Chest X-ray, PA view. Patient: 24 years old, sex M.
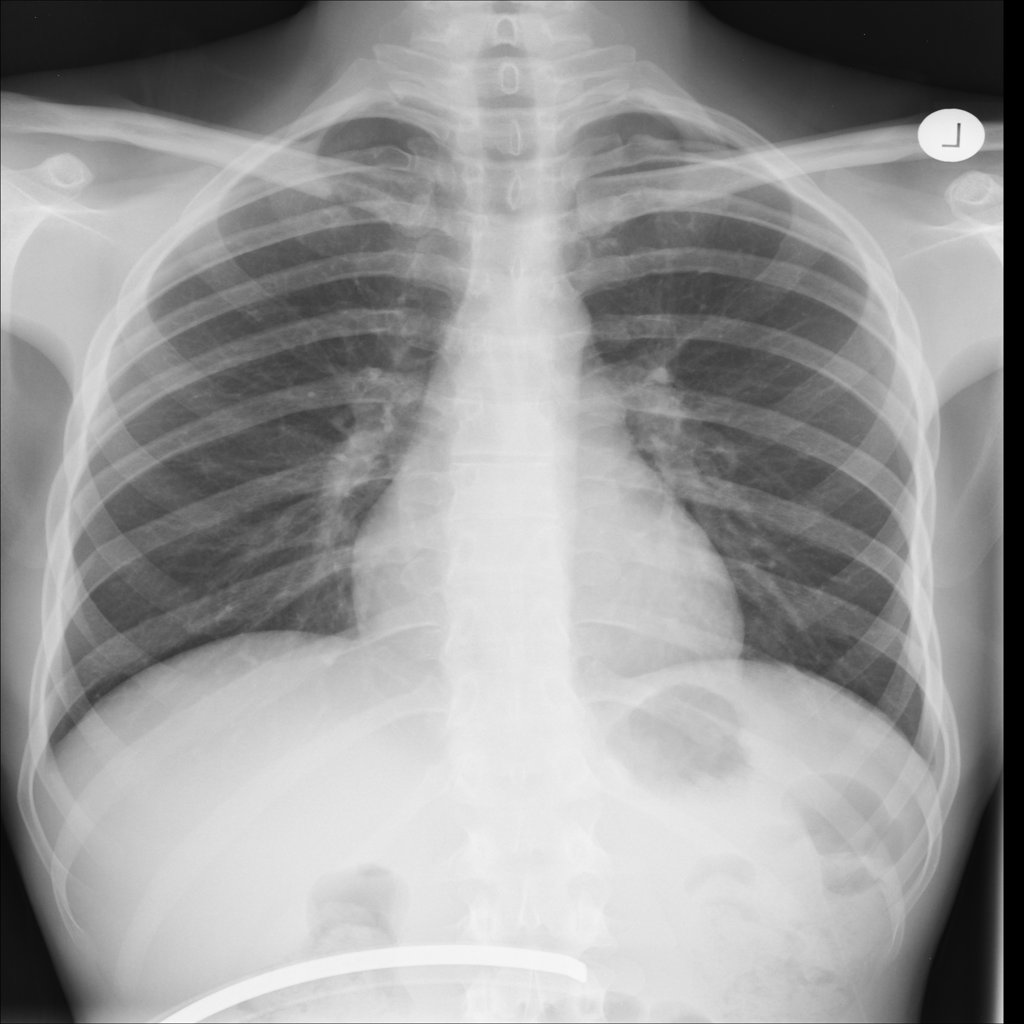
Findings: No Finding